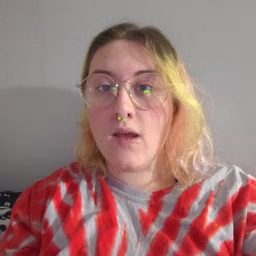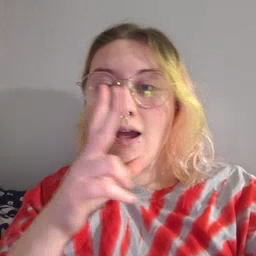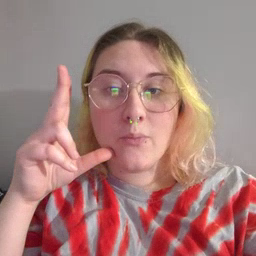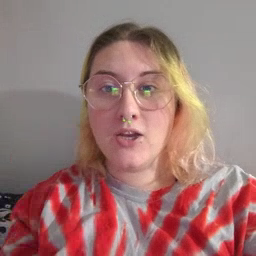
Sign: underwear